Field crop: maize
Growth stage: 2
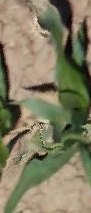
Species: maize